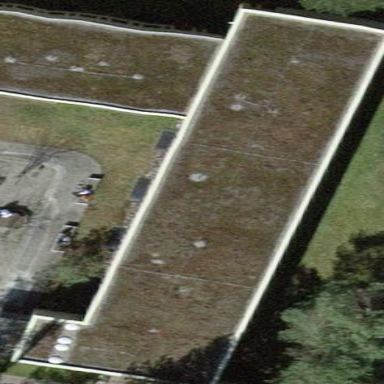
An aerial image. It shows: Hospital building with flat roof.